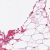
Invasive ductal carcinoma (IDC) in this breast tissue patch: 0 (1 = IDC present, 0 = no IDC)